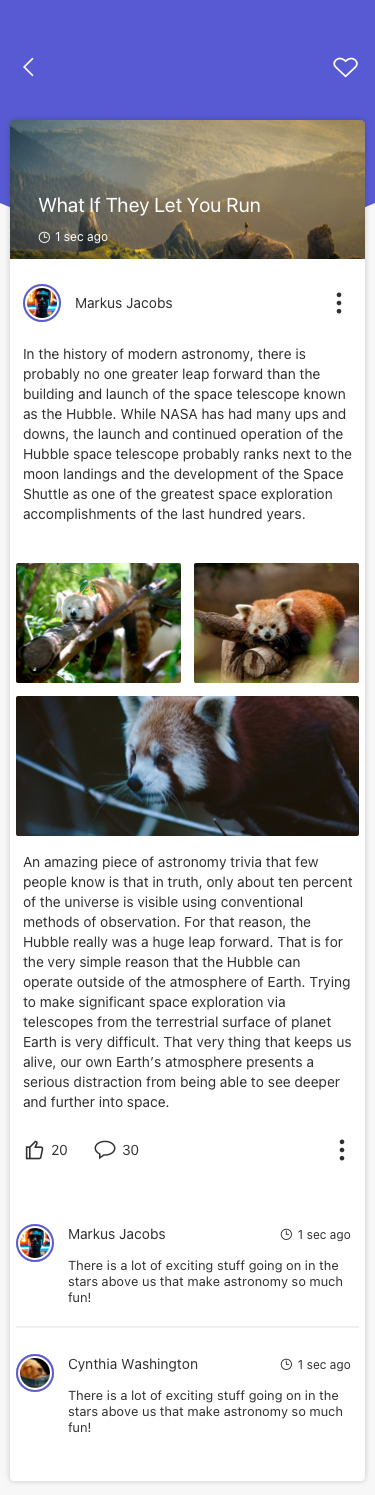
Text in this UI design:
There is a lot of exciting stuff going on in the stars above us that make astronomy so much fun!
Markus Jacobs
1 sec ago
There is a lot of exciting stuff going on in the stars above us that make astronomy so much fun!
Cynthia Washington
1 sec ago
30
20
An amazing piece of astronomy trivia that few people know is that in truth, only about ten percent of the universe is visible using conventional methods of observation. For that reason, the Hubble really was a huge leap forward. That is for the very simple reason that the Hubble can operate outside of the atmosphere of Earth. Trying to make significant space exploration via telescopes from the terrestrial surface of planet Earth is very difficult. That very thing that keeps us alive, our own Earth’s atmosphere presents a serious distraction from being able to see deeper and further into space.

In the history of modern astronomy, there is probably no one greater leap forward than the building and launch of the space telescope known as the Hubble. While NASA has had many ups and downs, the launch and continued operation of the Hubble space telescope probably ranks next to the moon landings and the development of the Space Shuttle as one of the greatest space exploration accomplishments of the last hundred years.

Markus Jacobs
1 sec ago
What If They Let You Run